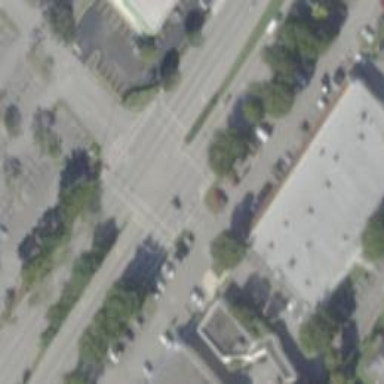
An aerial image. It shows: Crossing with line markings on the road.